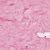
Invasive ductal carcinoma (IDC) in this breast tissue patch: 0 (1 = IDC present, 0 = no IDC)